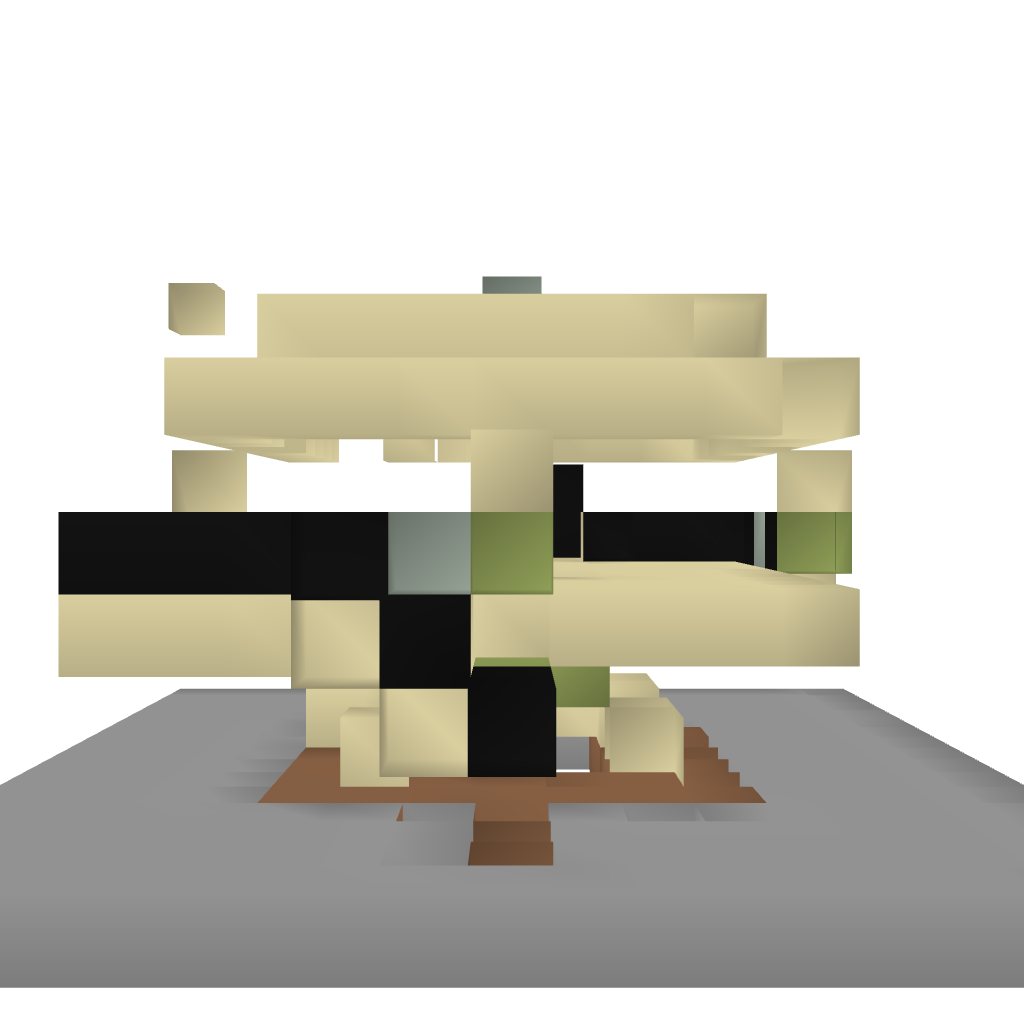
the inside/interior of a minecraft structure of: Turn Table Room